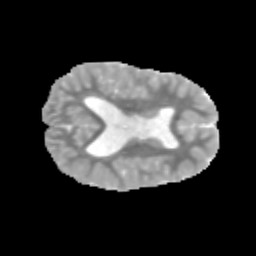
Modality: MD
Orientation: axial
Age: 9
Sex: male
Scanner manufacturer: siemens
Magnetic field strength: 3 T
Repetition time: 3.8 s
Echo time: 0.07 s